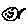
Label: moon